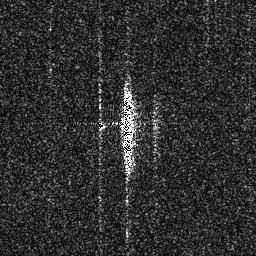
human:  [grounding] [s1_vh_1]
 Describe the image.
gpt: In the satellite image, there is  <ref>1 large ship </ref> <box>[[44, 28, 53, 70, 0]]</box> located at center.